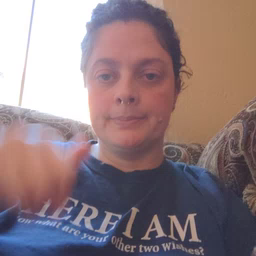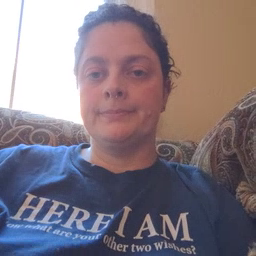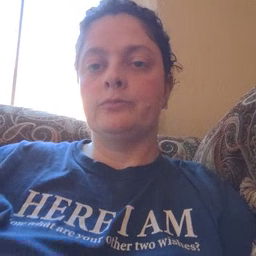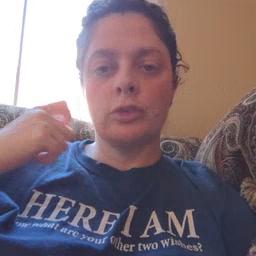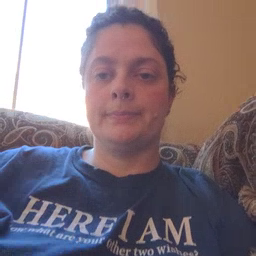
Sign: dry